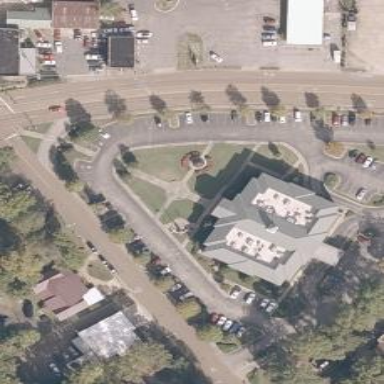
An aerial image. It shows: Town hall building.